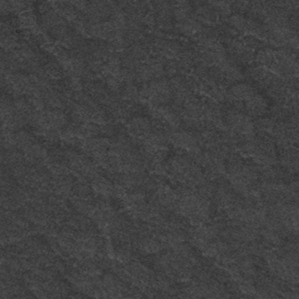
Label: frost